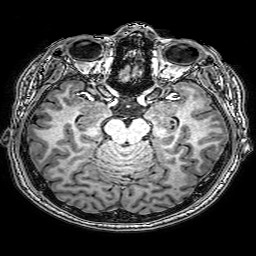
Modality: T1w
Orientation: coronal
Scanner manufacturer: philips
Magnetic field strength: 3 T
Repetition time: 0.0096 s
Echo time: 0.0046 s